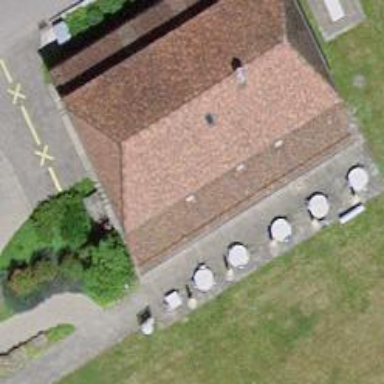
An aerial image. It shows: Café.